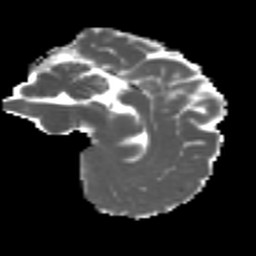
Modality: MD
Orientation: sagittal
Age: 26
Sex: female
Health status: ill
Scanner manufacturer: siemens
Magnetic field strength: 3 T
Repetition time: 6.5 s
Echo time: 0.062 s